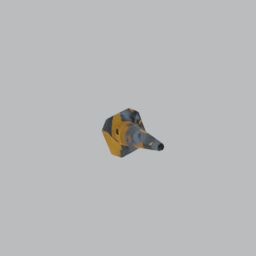
Label: tools